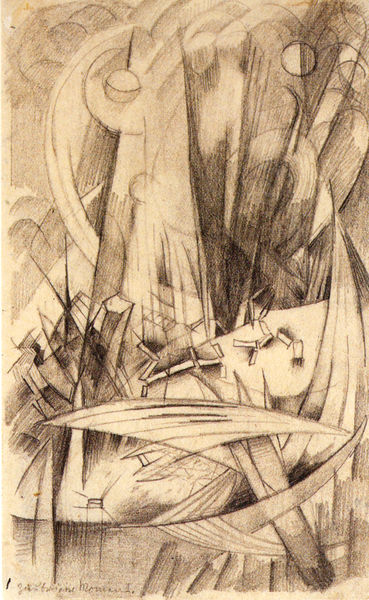
Titel: Das Skizzenbuch aus dem Felde, Blatt 21, Zaubriger Moment
Künstler: Franz Marc
Standort: München
Institution: Staatliche Graphische Sammlung
Schlagwörter: baum, blätter, dunkel, flügel, himmel, weiß, wolken, gelb, komposition, kubismus, menschen, ocker, stadt, bewegung, braun, grau, hell, kreide, licht, schwarz, skizze, säulen, zeichnung, tier, wolke, beige, expressionismus, signatur, häuser, sonne, spitzen, blatt, wald, kreis, rund, schiff, papier, bogen, italien, moderne, abstrakt, berge, modern, formen, grafik, graphik, schattierung, linien, signiert, platz, krieg, spitz, streng, balken, striche, abstraktion, skyline, bögen, kurven, futurismus, mond, ruine, eckig, stern, strahlen, linie, form, halbmond, schraffur, grafisch, radierung, schwarzweiß, durcheinander, strich, dynamik, kreise, bleistift, kugel, kugeln, rathaus, senkrecht, geometrisch, quader, reh, spirale, geometrie, quadrat, viereck, vierecke, kuben, geraden, unruhig, zerfall, hochhaus, vertikal, franz marc, marc, minimal, feininger, from, reis, schearz, ocher, agressiv, cube, 1900, 1910, utopia, kubick, 191, forma